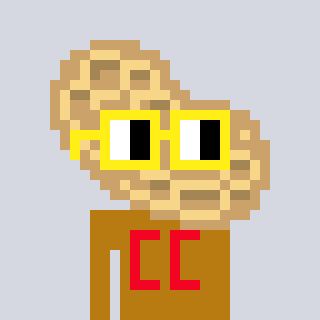
a pixel art character with square yellow glasses, a peanut-shaped head and a gold-colored body on a cool background